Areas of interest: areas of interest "Intime Department Store (Hangzhou Culture Plaza Outlet Store)"
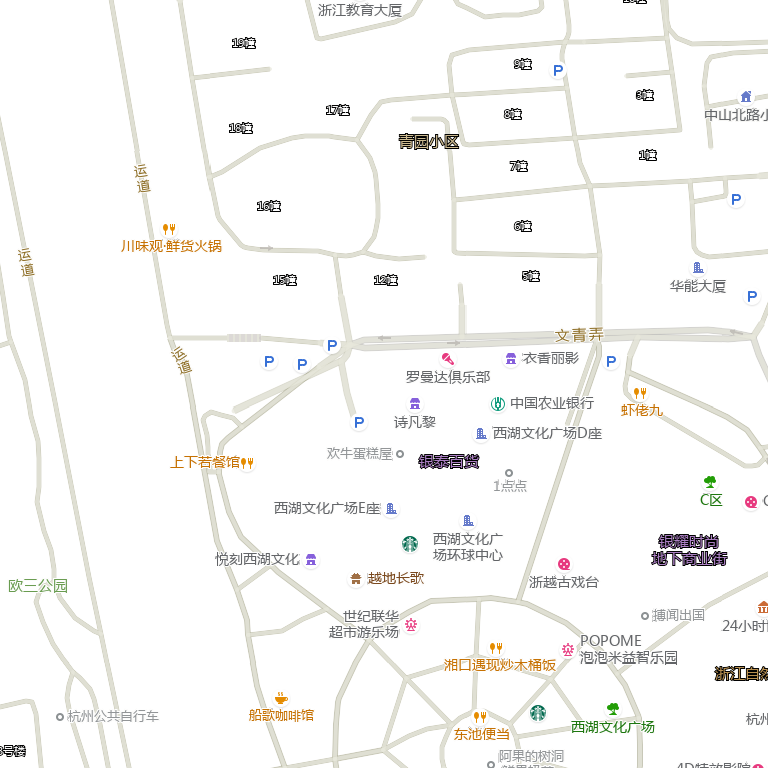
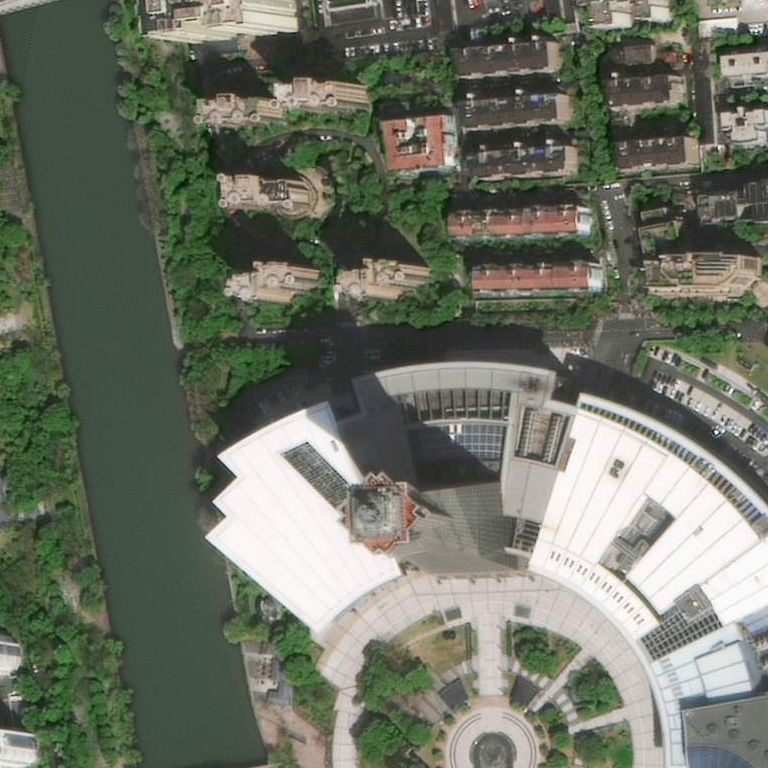